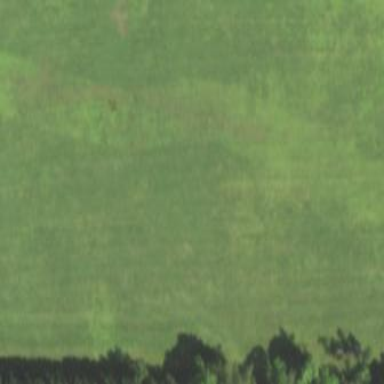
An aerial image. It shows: Golf driving range situated on grass pitch.